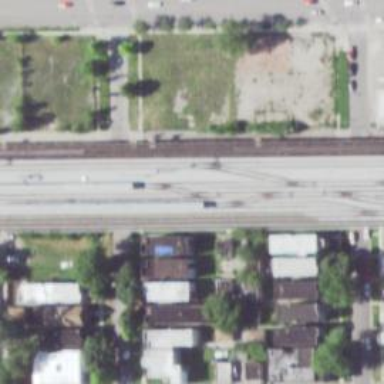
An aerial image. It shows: Bridge over electrified rail tracks leading to yard.